Question: In Firefox, depending of the theme and OS, the icons are differents. Example:
On Linux:

On Windows 10:
<URL>
<URL>
Lightweight theme:
<URL>
Notice how the icons are darker on Windows 10 and white on a personas (Pretty obvious).
The thing is, <URL> to the Firefox menu, and for now only haves a static icon.
I know there was an addon made on JPM (or CFX, pretty much the same thing) that achieved this behavior, but I don't remember which one, nor do I remember how.
How can I make my icon change depending of the OS and theme?
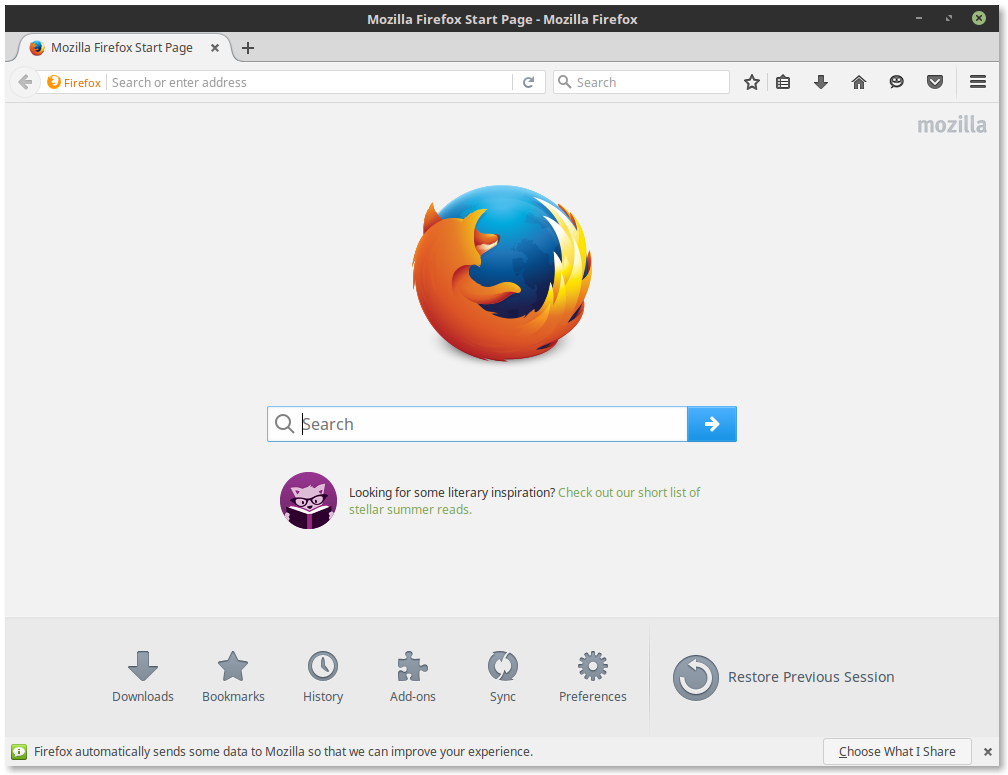
Answer: Found it. It was Mozilla's Addon Compatiblity Reporter.
Add this to your startup code:
'''
var {Cc, Ci, Cu} = require("chrome");
if ( Cc["@mozilla.org/appshell/window-mediator;1"].getService(Ci.nsIWindowMediator).getMostRecentWindow("navigator:browser").navigator.oscpu.indexOf("Windows NT 10.0") > -1 ) {
var icontype = "Modern";
}
else if ( Cc["@mozilla.org/appshell/window-mediator;1"].getService(Ci.nsIWindowMediator).getMostRecentWindow("navigator:browser").navigator.oscpu.indexOf("Windows NT 6.3") > -1 || Cc["@mozilla.org/appshell/window-mediator;1"].getService(Ci.nsIWindowMediator).getMostRecentWindow("navigator:browser").navigator.oscpu.indexOf("Windows NT 6.2") > -1) {
var icontype = "Metro";
}
else if ( Cc["@mozilla.org/appshell/window-mediator;1"].getService(Ci.nsIWindowMediator).getMostRecentWindow("navigator:browser").navigator.oscpu.indexOf("Windows NT 6.1") > -1 || Cc["@mozilla.org/appshell/window-mediator;1"].getService(Ci.nsIWindowMediator).getMostRecentWindow("navigator:browser").navigator.oscpu.indexOf("Windows NT 6.0") > -1) {
var icontype = "Aero";
}
else if ( Cc["@mozilla.org/appshell/window-mediator;1"].getService(Ci.nsIWindowMediator).getMostRecentWindow("navigator:browser").navigator.oscpu.indexOf("Mac OS X") > -1 ) {
var icontype = "Aqua";
}
else {
var icontype = "Linux";
'''
}
And then, when declaring your icons, simply type that:
'''
icon: {
"16": "./" + icontype + "_16.png",
"32": "./" + icontype + "_32.png"
},
'''
So when you created an icon for Mac OS X, drop it as 'data/Aqua_16.png' and it should work.